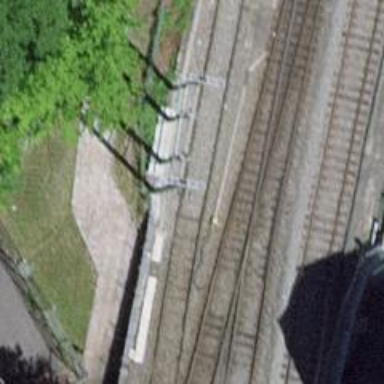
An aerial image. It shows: Railway siding with one electrified track and contact line.